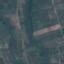
Land use / land cover: PermanentCrop